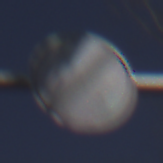
Verkehrszeichen: EndeSaemtlicherBegrenzungen
Umgebung: Outdoor, Nature
Tageszeit: Midday
Wetter: Clear
Licht: Natural
Jahreszeit: NotSpecified
Kontrast: HighContrast